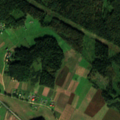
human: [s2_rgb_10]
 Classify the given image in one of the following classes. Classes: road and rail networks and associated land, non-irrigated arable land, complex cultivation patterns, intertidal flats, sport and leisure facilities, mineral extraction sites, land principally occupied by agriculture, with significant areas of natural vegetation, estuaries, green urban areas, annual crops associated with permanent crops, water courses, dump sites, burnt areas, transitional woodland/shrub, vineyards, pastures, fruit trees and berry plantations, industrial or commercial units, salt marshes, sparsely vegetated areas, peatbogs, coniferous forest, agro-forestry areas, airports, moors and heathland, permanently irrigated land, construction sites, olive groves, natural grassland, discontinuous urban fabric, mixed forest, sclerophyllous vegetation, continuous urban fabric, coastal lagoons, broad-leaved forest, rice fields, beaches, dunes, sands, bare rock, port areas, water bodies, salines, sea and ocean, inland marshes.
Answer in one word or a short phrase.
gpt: non-irrigated arable land, complex cultivation patterns, land principally occupied by agriculture, with significant areas of natural vegetation, coniferous forest, mixed forest